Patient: sex F, age 40
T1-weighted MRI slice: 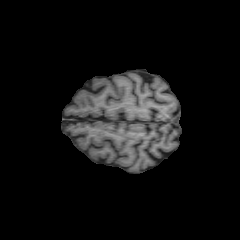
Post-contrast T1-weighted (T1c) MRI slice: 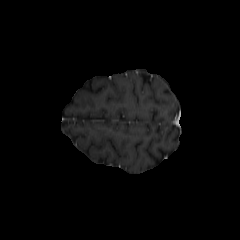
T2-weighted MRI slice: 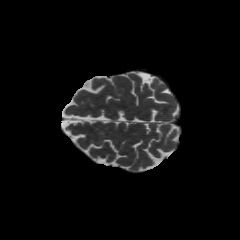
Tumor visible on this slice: yes
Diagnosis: Astrocytoma, IDH-mutant
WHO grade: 2